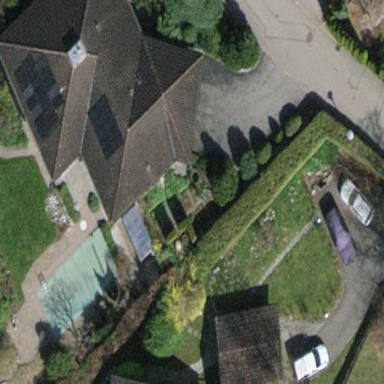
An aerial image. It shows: Detached building.